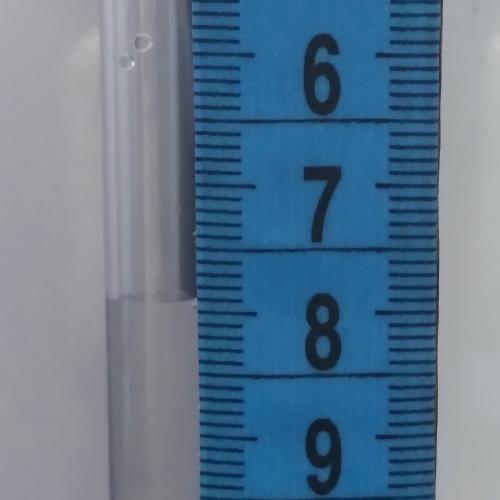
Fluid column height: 7.9 cm